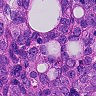
Metastatic tissue present: yes